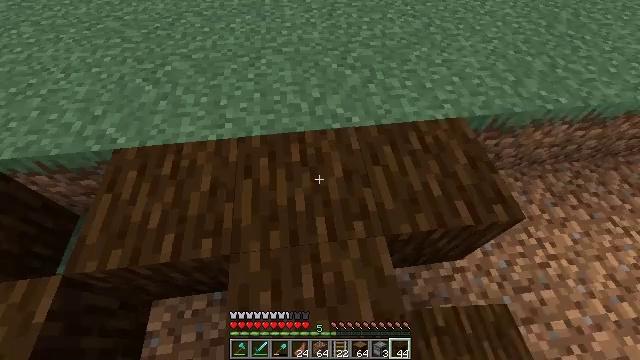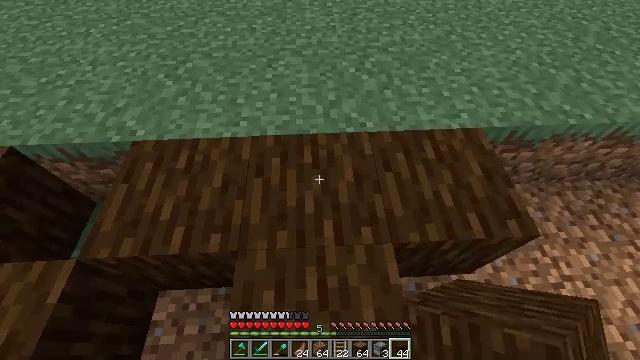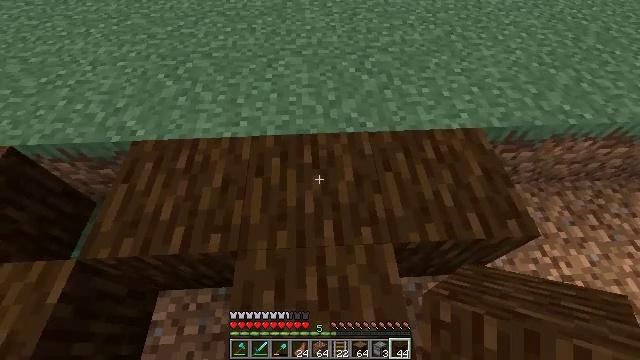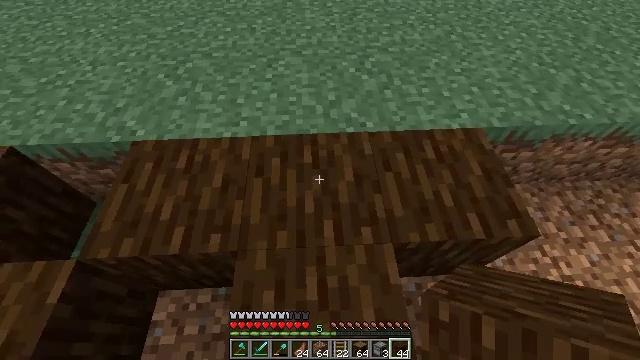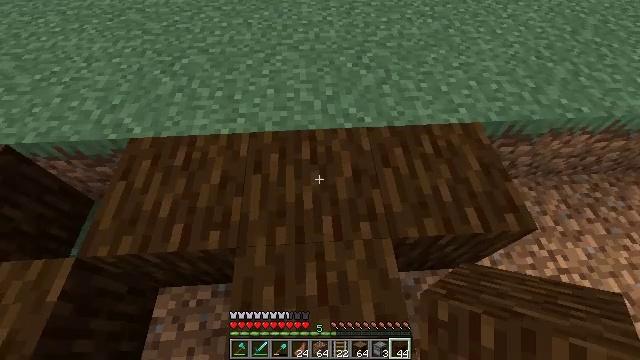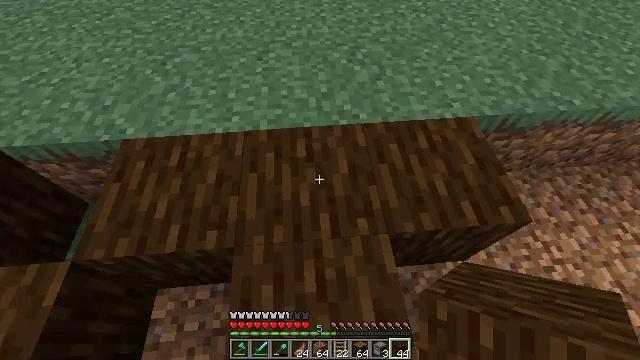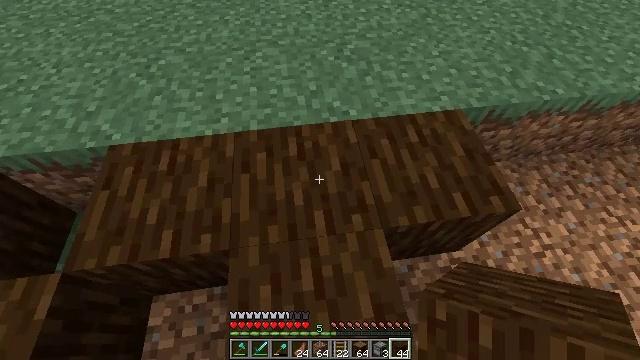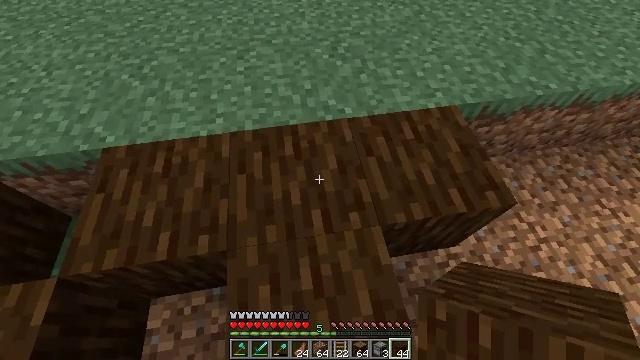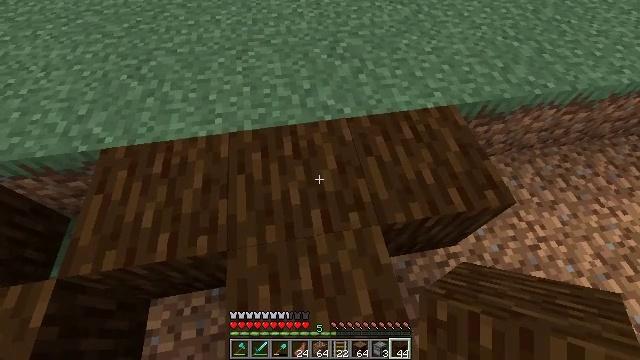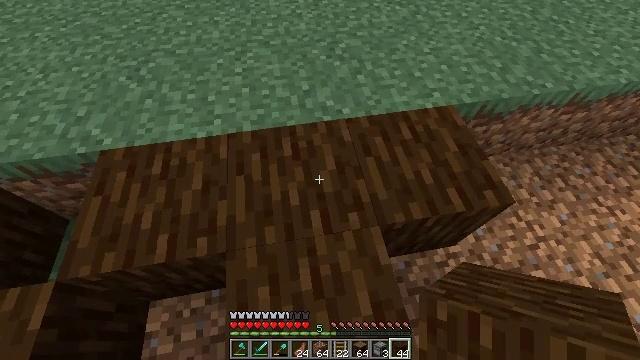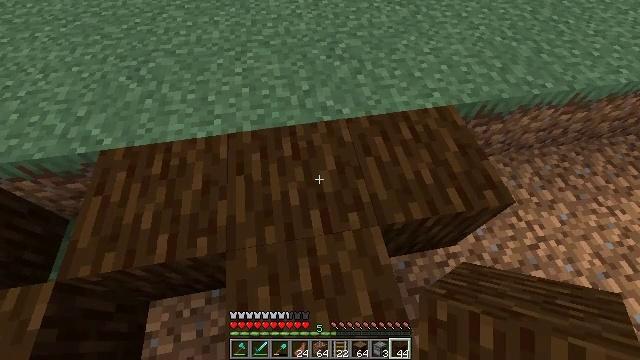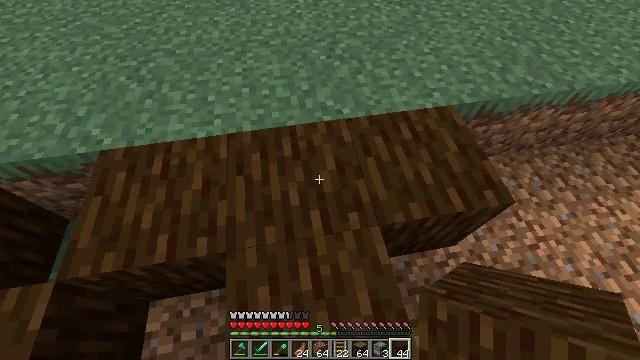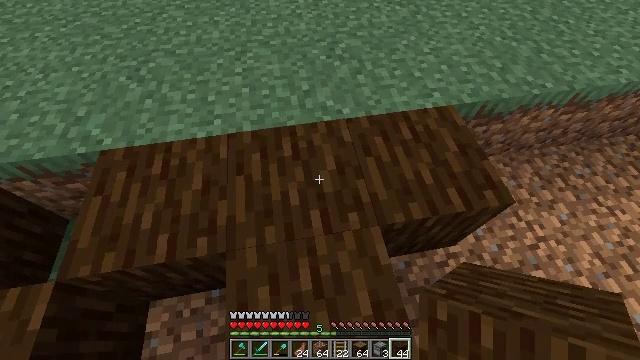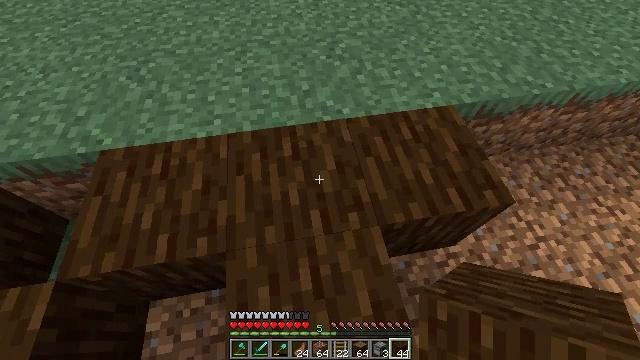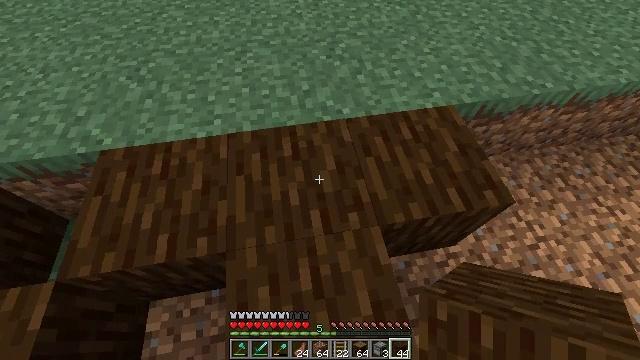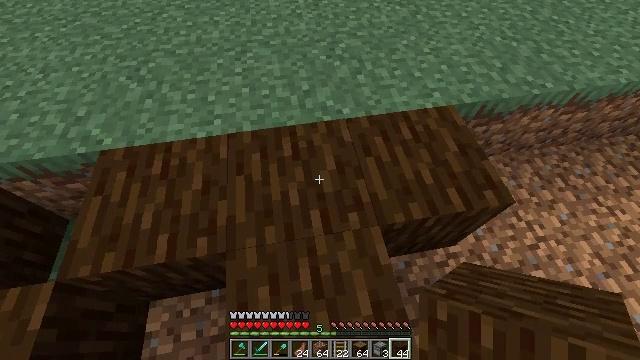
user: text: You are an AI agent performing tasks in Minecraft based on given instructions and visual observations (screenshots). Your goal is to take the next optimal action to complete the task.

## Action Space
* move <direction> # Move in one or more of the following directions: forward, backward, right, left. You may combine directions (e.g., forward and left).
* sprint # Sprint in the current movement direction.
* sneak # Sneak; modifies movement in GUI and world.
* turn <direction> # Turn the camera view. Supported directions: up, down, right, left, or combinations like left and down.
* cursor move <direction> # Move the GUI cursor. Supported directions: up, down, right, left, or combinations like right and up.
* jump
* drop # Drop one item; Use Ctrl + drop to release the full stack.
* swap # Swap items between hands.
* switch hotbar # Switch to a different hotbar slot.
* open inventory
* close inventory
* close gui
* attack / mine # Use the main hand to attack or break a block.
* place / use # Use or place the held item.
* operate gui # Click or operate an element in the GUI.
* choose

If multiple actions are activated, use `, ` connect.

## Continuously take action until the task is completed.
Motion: motion action
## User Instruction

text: Harvest spruce wood.
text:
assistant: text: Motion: turn left
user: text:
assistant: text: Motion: no_op
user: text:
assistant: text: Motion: no_op
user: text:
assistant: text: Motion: no_op
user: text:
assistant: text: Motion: turn right
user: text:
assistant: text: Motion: turn right
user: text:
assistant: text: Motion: turn right
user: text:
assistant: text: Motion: no_op
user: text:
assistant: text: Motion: no_op
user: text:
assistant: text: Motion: no_op
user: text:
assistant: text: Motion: no_op
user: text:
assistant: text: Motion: no_op
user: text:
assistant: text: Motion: no_op
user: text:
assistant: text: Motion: no_op
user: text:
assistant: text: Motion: no_op
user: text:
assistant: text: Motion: no_op
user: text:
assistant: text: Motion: no_op
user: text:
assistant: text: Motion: no_op
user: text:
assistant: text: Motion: no_op
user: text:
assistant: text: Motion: no_op
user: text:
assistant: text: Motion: no_op
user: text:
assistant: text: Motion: no_op
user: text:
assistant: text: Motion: no_op
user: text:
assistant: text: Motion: no_op
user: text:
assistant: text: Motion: no_op
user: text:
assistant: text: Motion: no_op
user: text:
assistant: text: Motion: no_op
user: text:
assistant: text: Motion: no_op
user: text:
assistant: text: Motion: no_op
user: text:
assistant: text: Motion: no_op